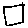
Label: square